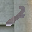
Label: 2